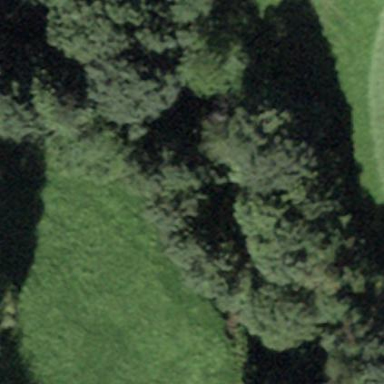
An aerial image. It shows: Forest area.